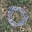
Label: 0